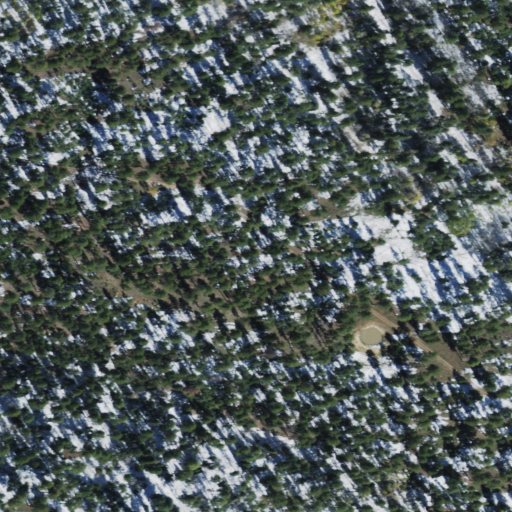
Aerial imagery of ridge(s) in Arizona named Burnt Corral Ridge containing evergreen forest and grassland